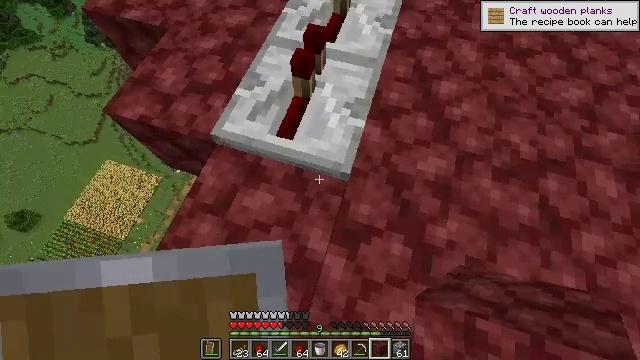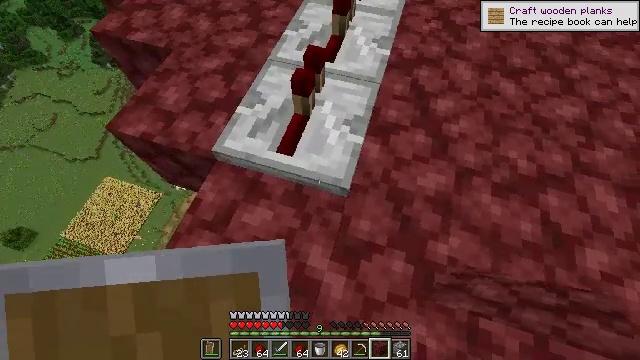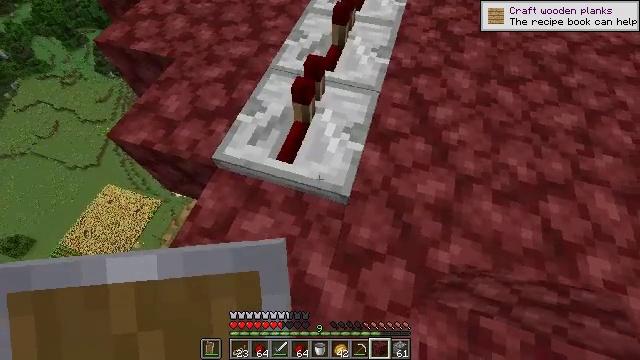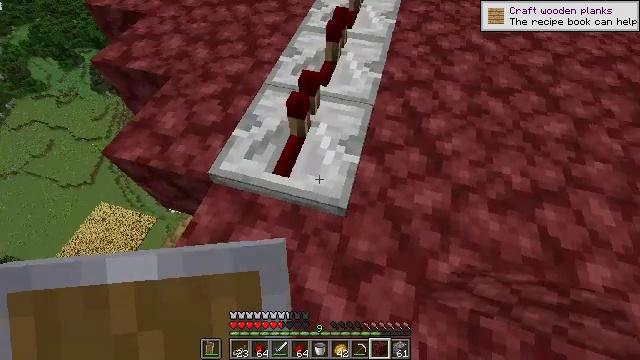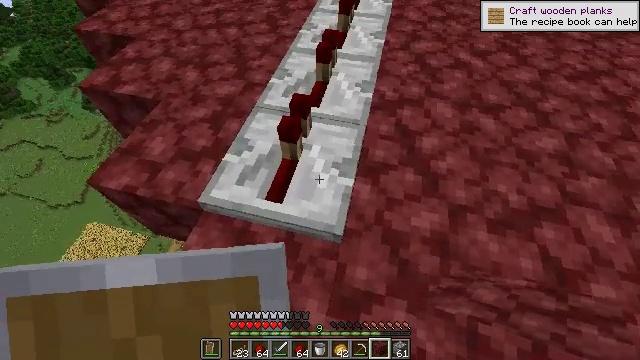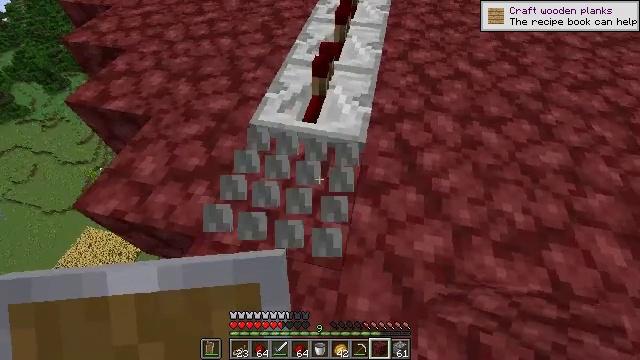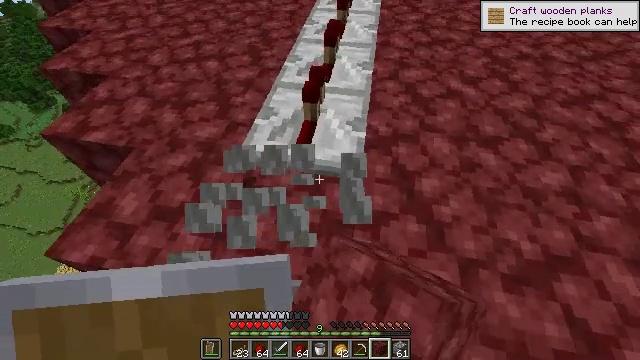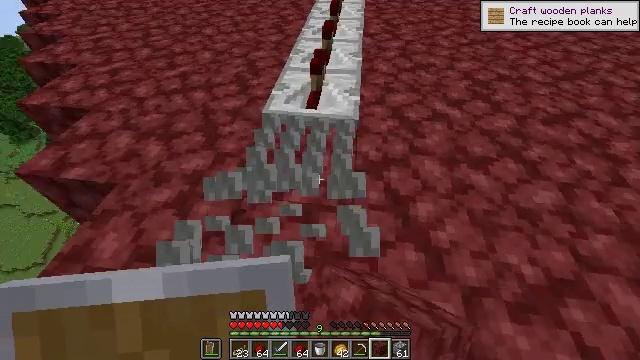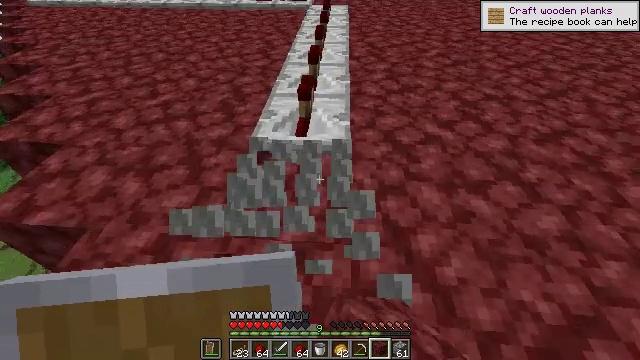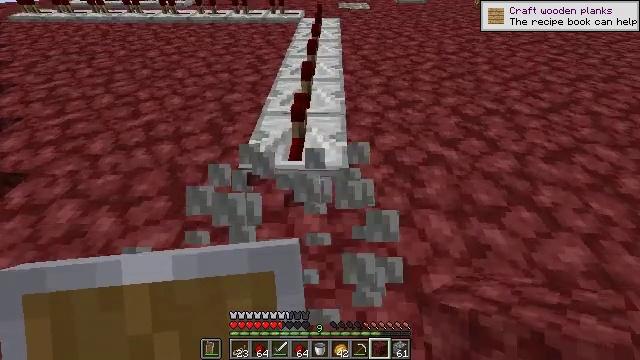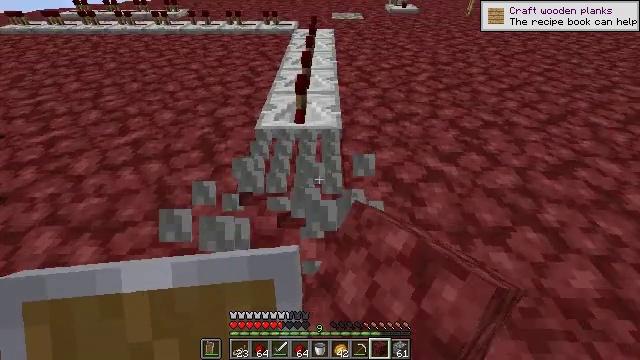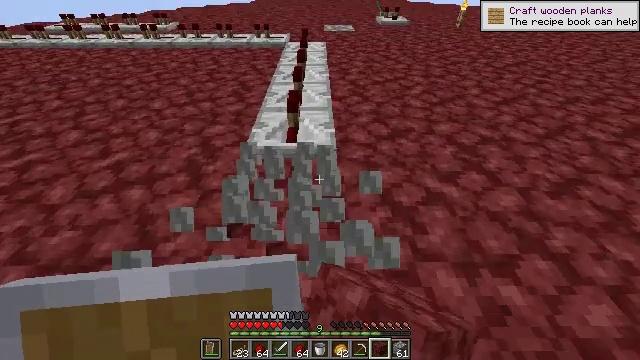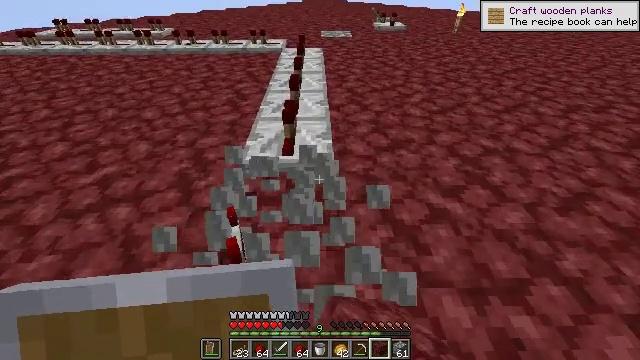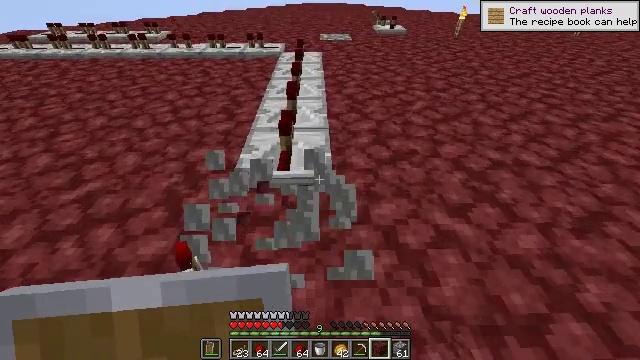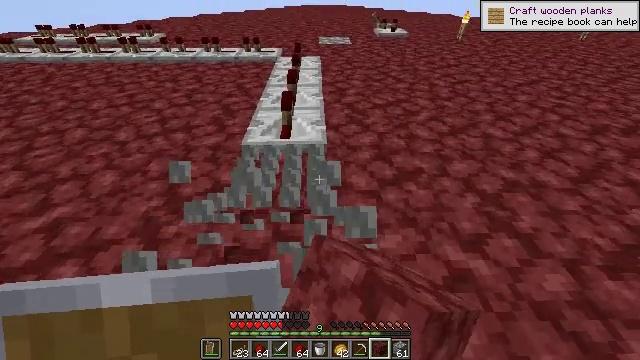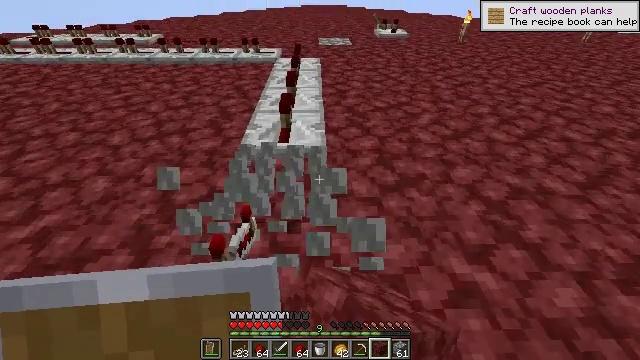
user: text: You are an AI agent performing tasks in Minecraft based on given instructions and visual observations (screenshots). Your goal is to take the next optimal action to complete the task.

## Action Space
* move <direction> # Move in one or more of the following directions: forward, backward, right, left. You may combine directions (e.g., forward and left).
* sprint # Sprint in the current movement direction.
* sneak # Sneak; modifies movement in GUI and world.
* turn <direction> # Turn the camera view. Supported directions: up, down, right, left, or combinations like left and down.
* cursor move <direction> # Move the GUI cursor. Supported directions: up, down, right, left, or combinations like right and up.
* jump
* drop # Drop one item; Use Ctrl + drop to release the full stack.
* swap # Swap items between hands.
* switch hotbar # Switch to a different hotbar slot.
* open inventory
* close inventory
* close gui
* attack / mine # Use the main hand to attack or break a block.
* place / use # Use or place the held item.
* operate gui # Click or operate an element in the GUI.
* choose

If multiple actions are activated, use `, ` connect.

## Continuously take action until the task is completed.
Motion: motion action
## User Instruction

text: Break the redstone repeater.
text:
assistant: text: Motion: turn up
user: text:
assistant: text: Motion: turn up
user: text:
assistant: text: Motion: turn right and up
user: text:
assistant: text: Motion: move forward, turn right and up
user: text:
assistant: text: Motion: move forward, attack / mine
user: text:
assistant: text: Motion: move forward, turn right and up, attack / mine
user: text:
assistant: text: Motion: move forward, turn right and up, attack / mine
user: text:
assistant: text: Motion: move forward, turn right and up, attack / mine
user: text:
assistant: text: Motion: move forward, turn right and up, attack / mine
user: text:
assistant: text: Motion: move forward, turn right and up, attack / mine
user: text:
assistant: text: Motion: move forward, turn right and up, attack / mine
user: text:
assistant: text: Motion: move forward, attack / mine
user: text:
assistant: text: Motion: move forward, attack / mine
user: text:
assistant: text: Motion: move forward, attack / mine
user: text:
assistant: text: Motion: move forward, attack / mine
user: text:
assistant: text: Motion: move forward, attack / mine
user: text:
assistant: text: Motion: move forward, attack / mine
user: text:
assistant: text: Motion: move forward, attack / mine
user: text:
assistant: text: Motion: move forward, turn left, attack / mine
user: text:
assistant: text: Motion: move forward, attack / mine
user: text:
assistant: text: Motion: move forward, attack / mine
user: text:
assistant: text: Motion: move forward, attack / mine
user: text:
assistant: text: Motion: move forward, attack / mine
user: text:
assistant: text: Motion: move forward, attack / mine
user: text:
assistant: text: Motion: move forward, attack / mine
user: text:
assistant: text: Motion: move forward, attack / mine
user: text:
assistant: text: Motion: move forward, attack / mine
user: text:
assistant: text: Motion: move forward, attack / mine
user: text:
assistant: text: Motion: move forward, attack / mine
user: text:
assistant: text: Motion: move forward, attack / mine